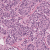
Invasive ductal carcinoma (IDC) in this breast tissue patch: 1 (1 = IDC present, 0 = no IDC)